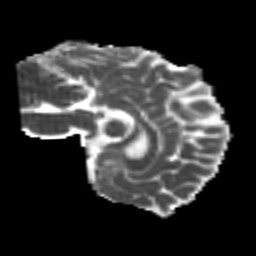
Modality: MD
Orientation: sagittal
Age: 24
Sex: female
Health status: healthy
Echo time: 0.074 s